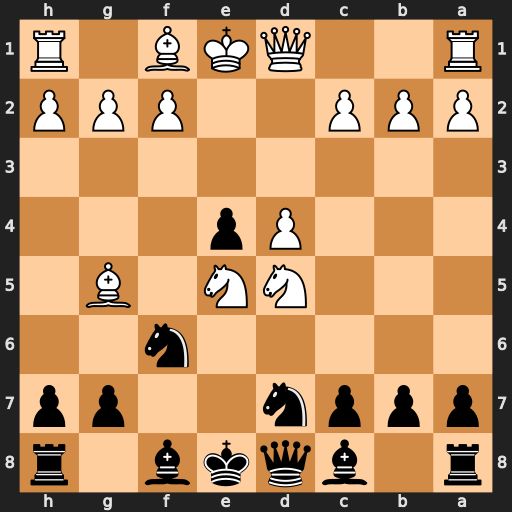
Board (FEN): r1bqkb1r/pppn2pp/5n2/3NN1B1/3Pp3/8/PPP2PPP/R2QKB1R
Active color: b
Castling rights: KQkq
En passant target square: -
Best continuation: Nxe5 Bxf6 Nd3+ Bxd3 Qxd5